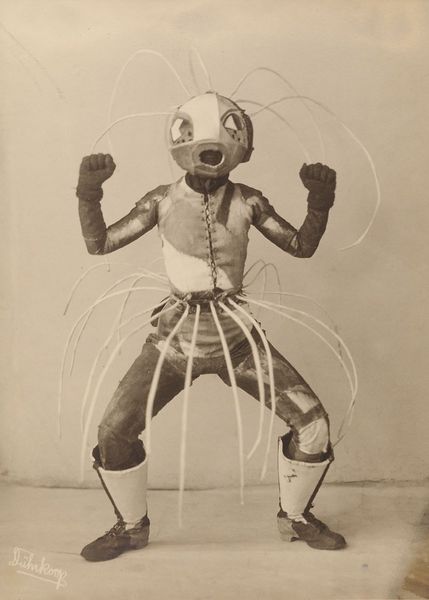
Titel: Tanzmaske 'Toboggan Frau' von Lavinia Schulz
Künstler: Minya Diez-Dührkoop
Standort: Hamburg
Institution: Museum für Kunst und Gewerbe Hamburg
Schlagwörter: silber, tanzen, foto, fotografie, photographie, maske, photo, karton, lichtbild, silbergelatine, theaterfotografie, brom, silbergelatinepapier, bromsilbergelatinepapier, entwicklungspapier, gelatinepapier, schwarzweißpositivverfahren, silbersalzverfahren, schwarzweißfotografie, theaterphotographie, maskentanz, bühnenkunst